Question: So, I followed a tutorial concerning how to get a a UIDatePicker up instead of the keyboard when the user taps on a UITextField. The problem I'm getting is that when the picker comes up, it's clipped and it gives this message in the console:
'''
Presenting action sheet clipped by its superview. Some controls might not respond to touches. On iPhone try -[UIActionSheet showFromTabBar:] or -[UIActionSheet showFromToolbar:] instead of -[UIActionSheet showInView:].
'''
I tried the other methods but they didn't work either, nor did I expect them to. If anyone could take a look at the code below and offer some advice, that would be great. Thanks :)
AddShiftViewController.h
'''
#import <UIKit/UIKit.h>
#import "AppDelegate.h"
#import "Shift.h"
@interface AddShiftsViewController : UIViewController <UITextFieldDelegate>
@property (weak, nonatomic) IBOutlet UITextField *jobTitleField;
@property (weak, nonatomic) IBOutlet UITextField *startDateField;
@property (weak, nonatomic) IBOutlet UITextField *endDateField;
@property (nonatomic, strong) NSDate *startDate;
@property (nonatomic, strong) NSDate *endDate;
@property (nonatomic, strong) UIActionSheet *dateSheet;
- (void)setDate;
- (void)dismissPicker;
- (void)cancelPicker;
- (IBAction)addShift:(id)sender;
@end
'''
AddShiftViewController.m
'''
#import "AddShiftsViewController.h"
@interface AddShiftsViewController ()
@end
@implementation AddShiftsViewController
@synthesize jobTitleField;
@synthesize startDateField;
@synthesize endDateField;
@synthesize startDate, endDate, dateSheet;
- (id)initWithNibName:(NSString *)nibNameOrNil bundle:(NSBundle *)nibBundleOrNil
{
self = [super initWithNibName:nibNameOrNil bundle:nibBundleOrNil];
if (self) {
// Custom initialization
}
return self;
}
- (void)viewDidLoad
{
[super viewDidLoad];
// Do any additional setup after loading the view.
AppDelegate *dataCenter = (AppDelegate *)[[UIApplication sharedApplication] delegate];
}
- (void)viewDidUnload
{
[self setJobTitleField:nil];
[self setStartDateField:nil];
[self setEndDateField:nil];
[self setEndDate:nil];
[self setStartDate:nil];
[self setDateSheet:nil];
[super viewDidUnload];
// Release any retained subviews of the main view.
}
- (BOOL)shouldAutorotateToInterfaceOrientation:(UIInterfaceOrientation)interfaceOrientation
{
return (interfaceOrientation == UIInterfaceOrientationPortrait);
}
- (IBAction)addShift:(id)sender {
Shift *newShift = [[Shift alloc] init];
}
- (void)setDate {
dateSheet = [[UIActionSheet alloc] initWithTitle:nil delegate:nil cancelButtonTitle:nil destructiveButtonTitle:nil otherButtonTitles:nil];
[dateSheet setActionSheetStyle:UIActionSheetStyleDefault];
CGRect pickerFrame = CGRectMake(0, 44, 0, 0);
UIDatePicker *picker = [[UIDatePicker alloc] initWithFrame:pickerFrame];
[picker setDatePickerMode:UIDatePickerModeDateAndTime];
[dateSheet addSubview:picker];
UIToolbar *controlToolBar = [[UIToolbar alloc] initWithFrame:CGRectMake(0, 0, dateSheet.bounds.size.width, 44)];
[controlToolBar setBarStyle:UIBarStyleDefault];
[controlToolBar sizeToFit];
UIBarButtonItem *spacer = [[UIBarButtonItem alloc] initWithBarButtonSystemItem:UIBarButtonSystemItemFlexibleSpace target:nil action:nil];
UIBarButtonItem *setButton = [[UIBarButtonItem alloc] initWithTitle:@"Set" style:UIBarButtonItemStyleDone target:self action:@selector(dismissPicker)];
UIBarButtonItem *cancelButton = [[UIBarButtonItem alloc] initWithTitle:@"Cancel" style:UIBarButtonItemStyleBordered target:self action:@selector(cancelPicker)];
[controlToolBar setItems:[NSArray arrayWithObjects:spacer, cancelButton, setButton, nil] animated:NO];
[dateSheet addSubview:controlToolBar];
[dateSheet showInView:self.view];
[dateSheet setBounds:CGRectMake(0, 0, 420, 385)];
}
- (void)dismissPicker {
NSArray *listOfViews = [dateSheet subviews];
NSDateFormatter *formatter = [[NSDateFormatter alloc] init];
[formatter setDateFormat:@"MMMM d, yyyy at H:mm"];
for (UIView *subView in listOfViews) {
if ([subView isKindOfClass:[UIDatePicker class]]) {
if (self.startDateField.isEditing) {
self.startDate = [(UIDatePicker *)subView date];
[self.startDateField setText:[formatter stringFromDate:self.startDate]];
[dateSheet dismissWithClickedButtonIndex:0 animated:YES];
}
else if (self.endDateField.isEditing) {
self.endDate = [(UIDatePicker *)subView date];
[self.endDateField setText:[formatter stringFromDate:self.endDate]];
[dateSheet dismissWithClickedButtonIndex:0 animated:YES];
}
}
}
}
-(BOOL)textFieldShouldBeginEditing:(UITextField *)textField {
[self setDate];
return NO;
}
- (void)cancelPicker {
[dateSheet dismissWithClickedButtonIndex:0 animated:YES];
}
@end
'''
Shifts.h (custom class)
'''
#import <Foundation/Foundation.h>
@interface Shift : NSObject
@property (nonatomic, strong) NSString *jobTitle;
@property (nonatomic, strong) NSString *employer;
@property (nonatomic, strong) NSDate *startDate;
@property (nonatomic, strong) NSDate *endDate;
@end
'''
So, I tried switching to:
'''
[dateSheet showFromTabBar:self.tabBarController.tabBar];
'''
But it still is clipping. I've attached a picture to show you exactly what's happening.

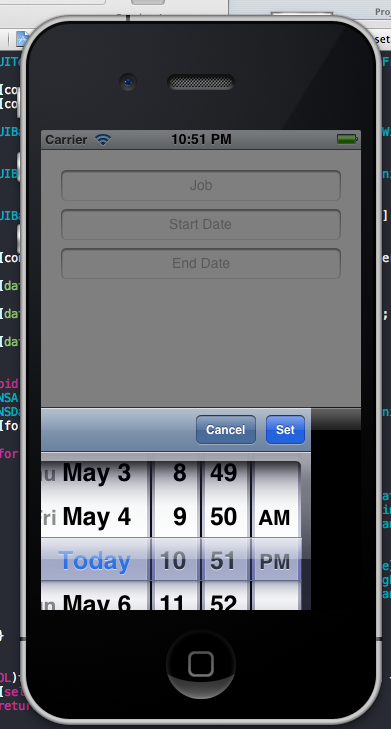
Answer: It looks like you may have gotten the numbers on this line a bit off:
'''
[dateSheet setBounds:CGRectMake(0, 0, 420, 385)];
'''
Should be:
'''
[dateSheet setBounds:CGRectMake(0, 0, 320, 485)];
'''
The width of the iPhone screen isn't 420 pixels :) the classic screen is 320 wide (in portrait) or 640 wide on the Retina display. Although there could be an error somewhere else as well, this one stands out to me.